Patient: sex M, age 57
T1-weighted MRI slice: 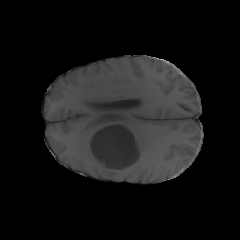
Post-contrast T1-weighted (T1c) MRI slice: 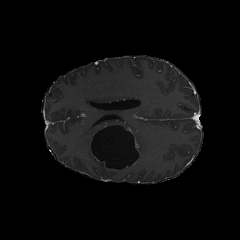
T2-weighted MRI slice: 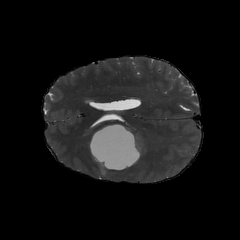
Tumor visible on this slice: yes
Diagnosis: Glioblastoma, IDH-wildtype
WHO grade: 4